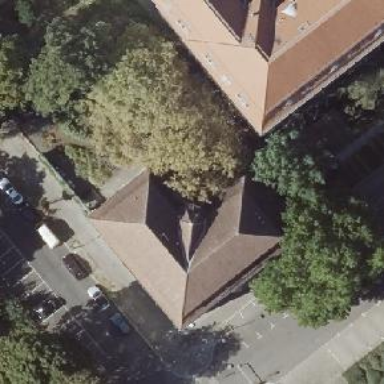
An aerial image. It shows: White university building with mansard roof.